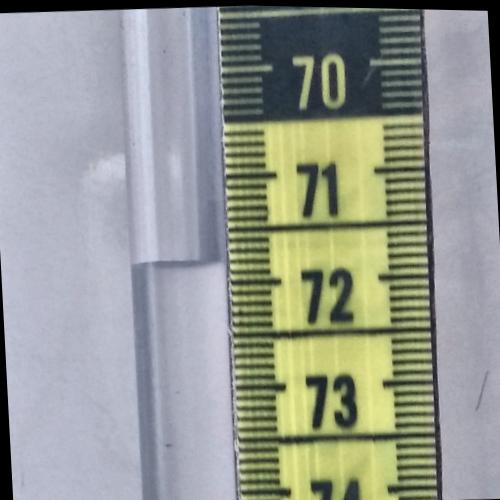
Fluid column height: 71.8 cm